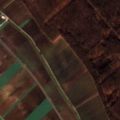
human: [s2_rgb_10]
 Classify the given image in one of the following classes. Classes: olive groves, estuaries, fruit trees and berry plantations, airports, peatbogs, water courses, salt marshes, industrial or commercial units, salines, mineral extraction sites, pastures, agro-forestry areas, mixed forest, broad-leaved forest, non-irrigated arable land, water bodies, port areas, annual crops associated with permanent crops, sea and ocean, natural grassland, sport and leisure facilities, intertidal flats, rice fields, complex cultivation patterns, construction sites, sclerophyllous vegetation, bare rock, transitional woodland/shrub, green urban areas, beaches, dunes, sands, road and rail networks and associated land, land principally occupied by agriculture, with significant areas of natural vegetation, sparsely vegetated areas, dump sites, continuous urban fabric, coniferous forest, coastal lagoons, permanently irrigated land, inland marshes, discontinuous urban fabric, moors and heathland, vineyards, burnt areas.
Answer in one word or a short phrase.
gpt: non-irrigated arable land, broad-leaved forest